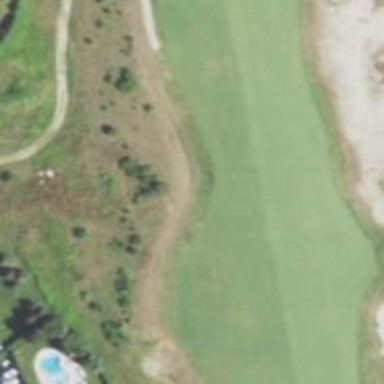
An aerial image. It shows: Grassy area designated as golf fairway.